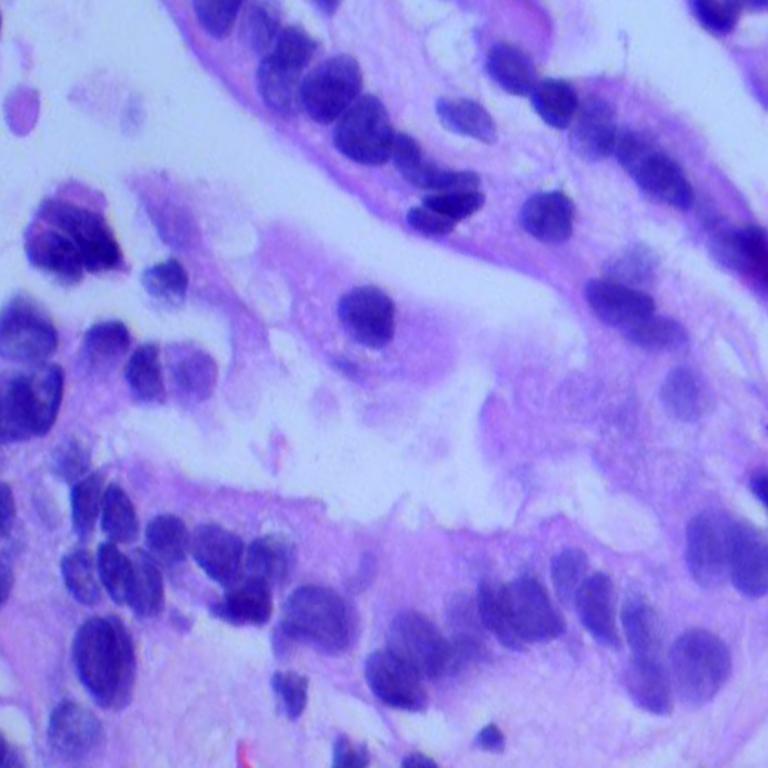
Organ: lung
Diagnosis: adenocarcinomas